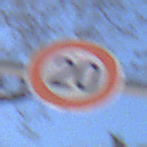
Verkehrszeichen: Geschwindigkeit20
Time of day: MorningAfternoon
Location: Outdoor (Special)
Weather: Clear
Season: Winter
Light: Natural